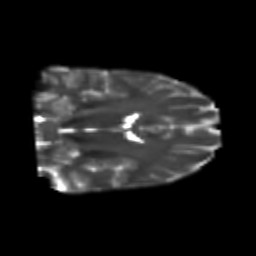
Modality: T2w
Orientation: coronal
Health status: healthy
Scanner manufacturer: philips
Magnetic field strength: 3 T
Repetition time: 6.964 s
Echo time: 0.092 s